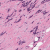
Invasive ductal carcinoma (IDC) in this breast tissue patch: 1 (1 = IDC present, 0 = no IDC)